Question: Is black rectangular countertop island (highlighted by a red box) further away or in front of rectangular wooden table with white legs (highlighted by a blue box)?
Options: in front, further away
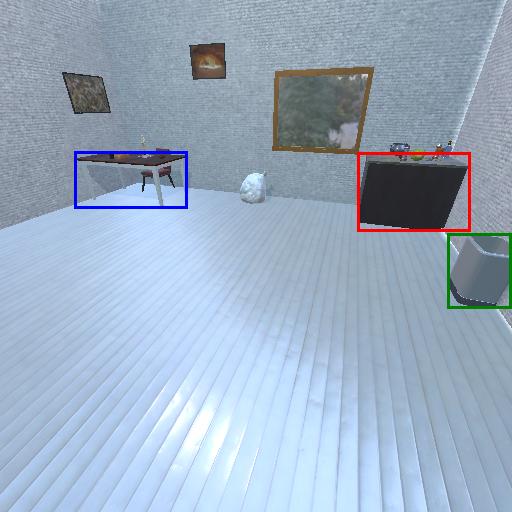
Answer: in front